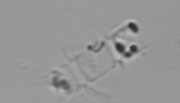
Label: Chaetoceros